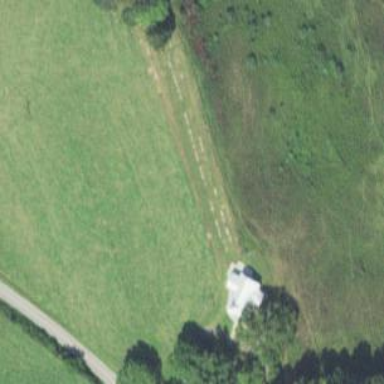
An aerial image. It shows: Cemetery.